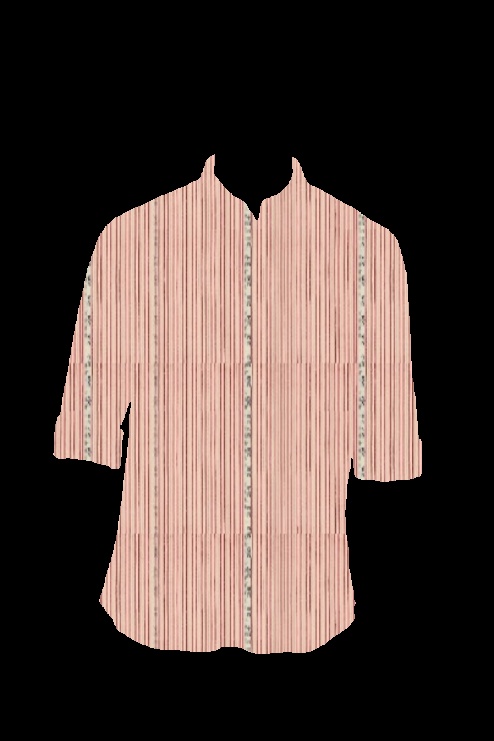
pink kalpana stripe tee